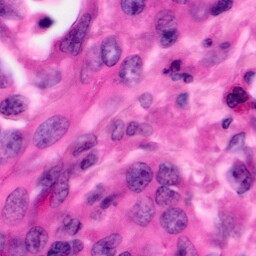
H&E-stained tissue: Pancreatic